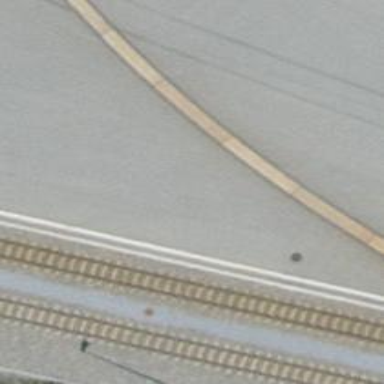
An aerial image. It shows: Narrow gauge railway in service yard.